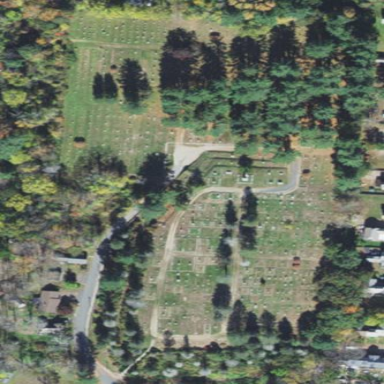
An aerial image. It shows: Cemetery with historic significance.